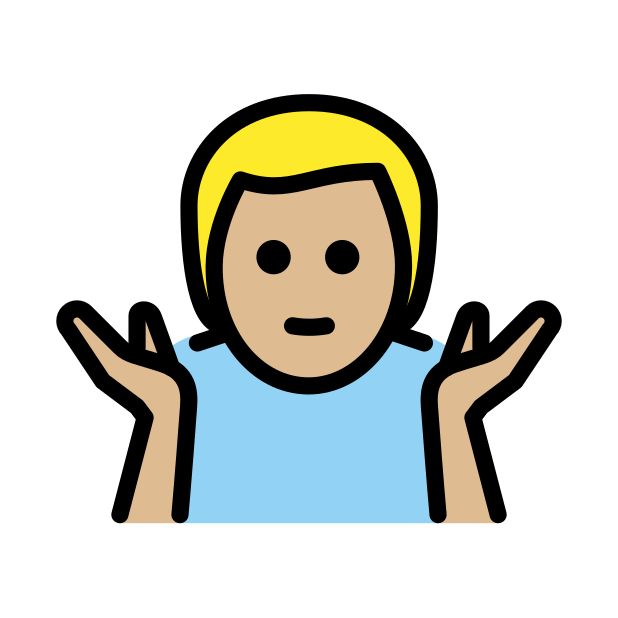
man shrugging: medium-light skin tone